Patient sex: F
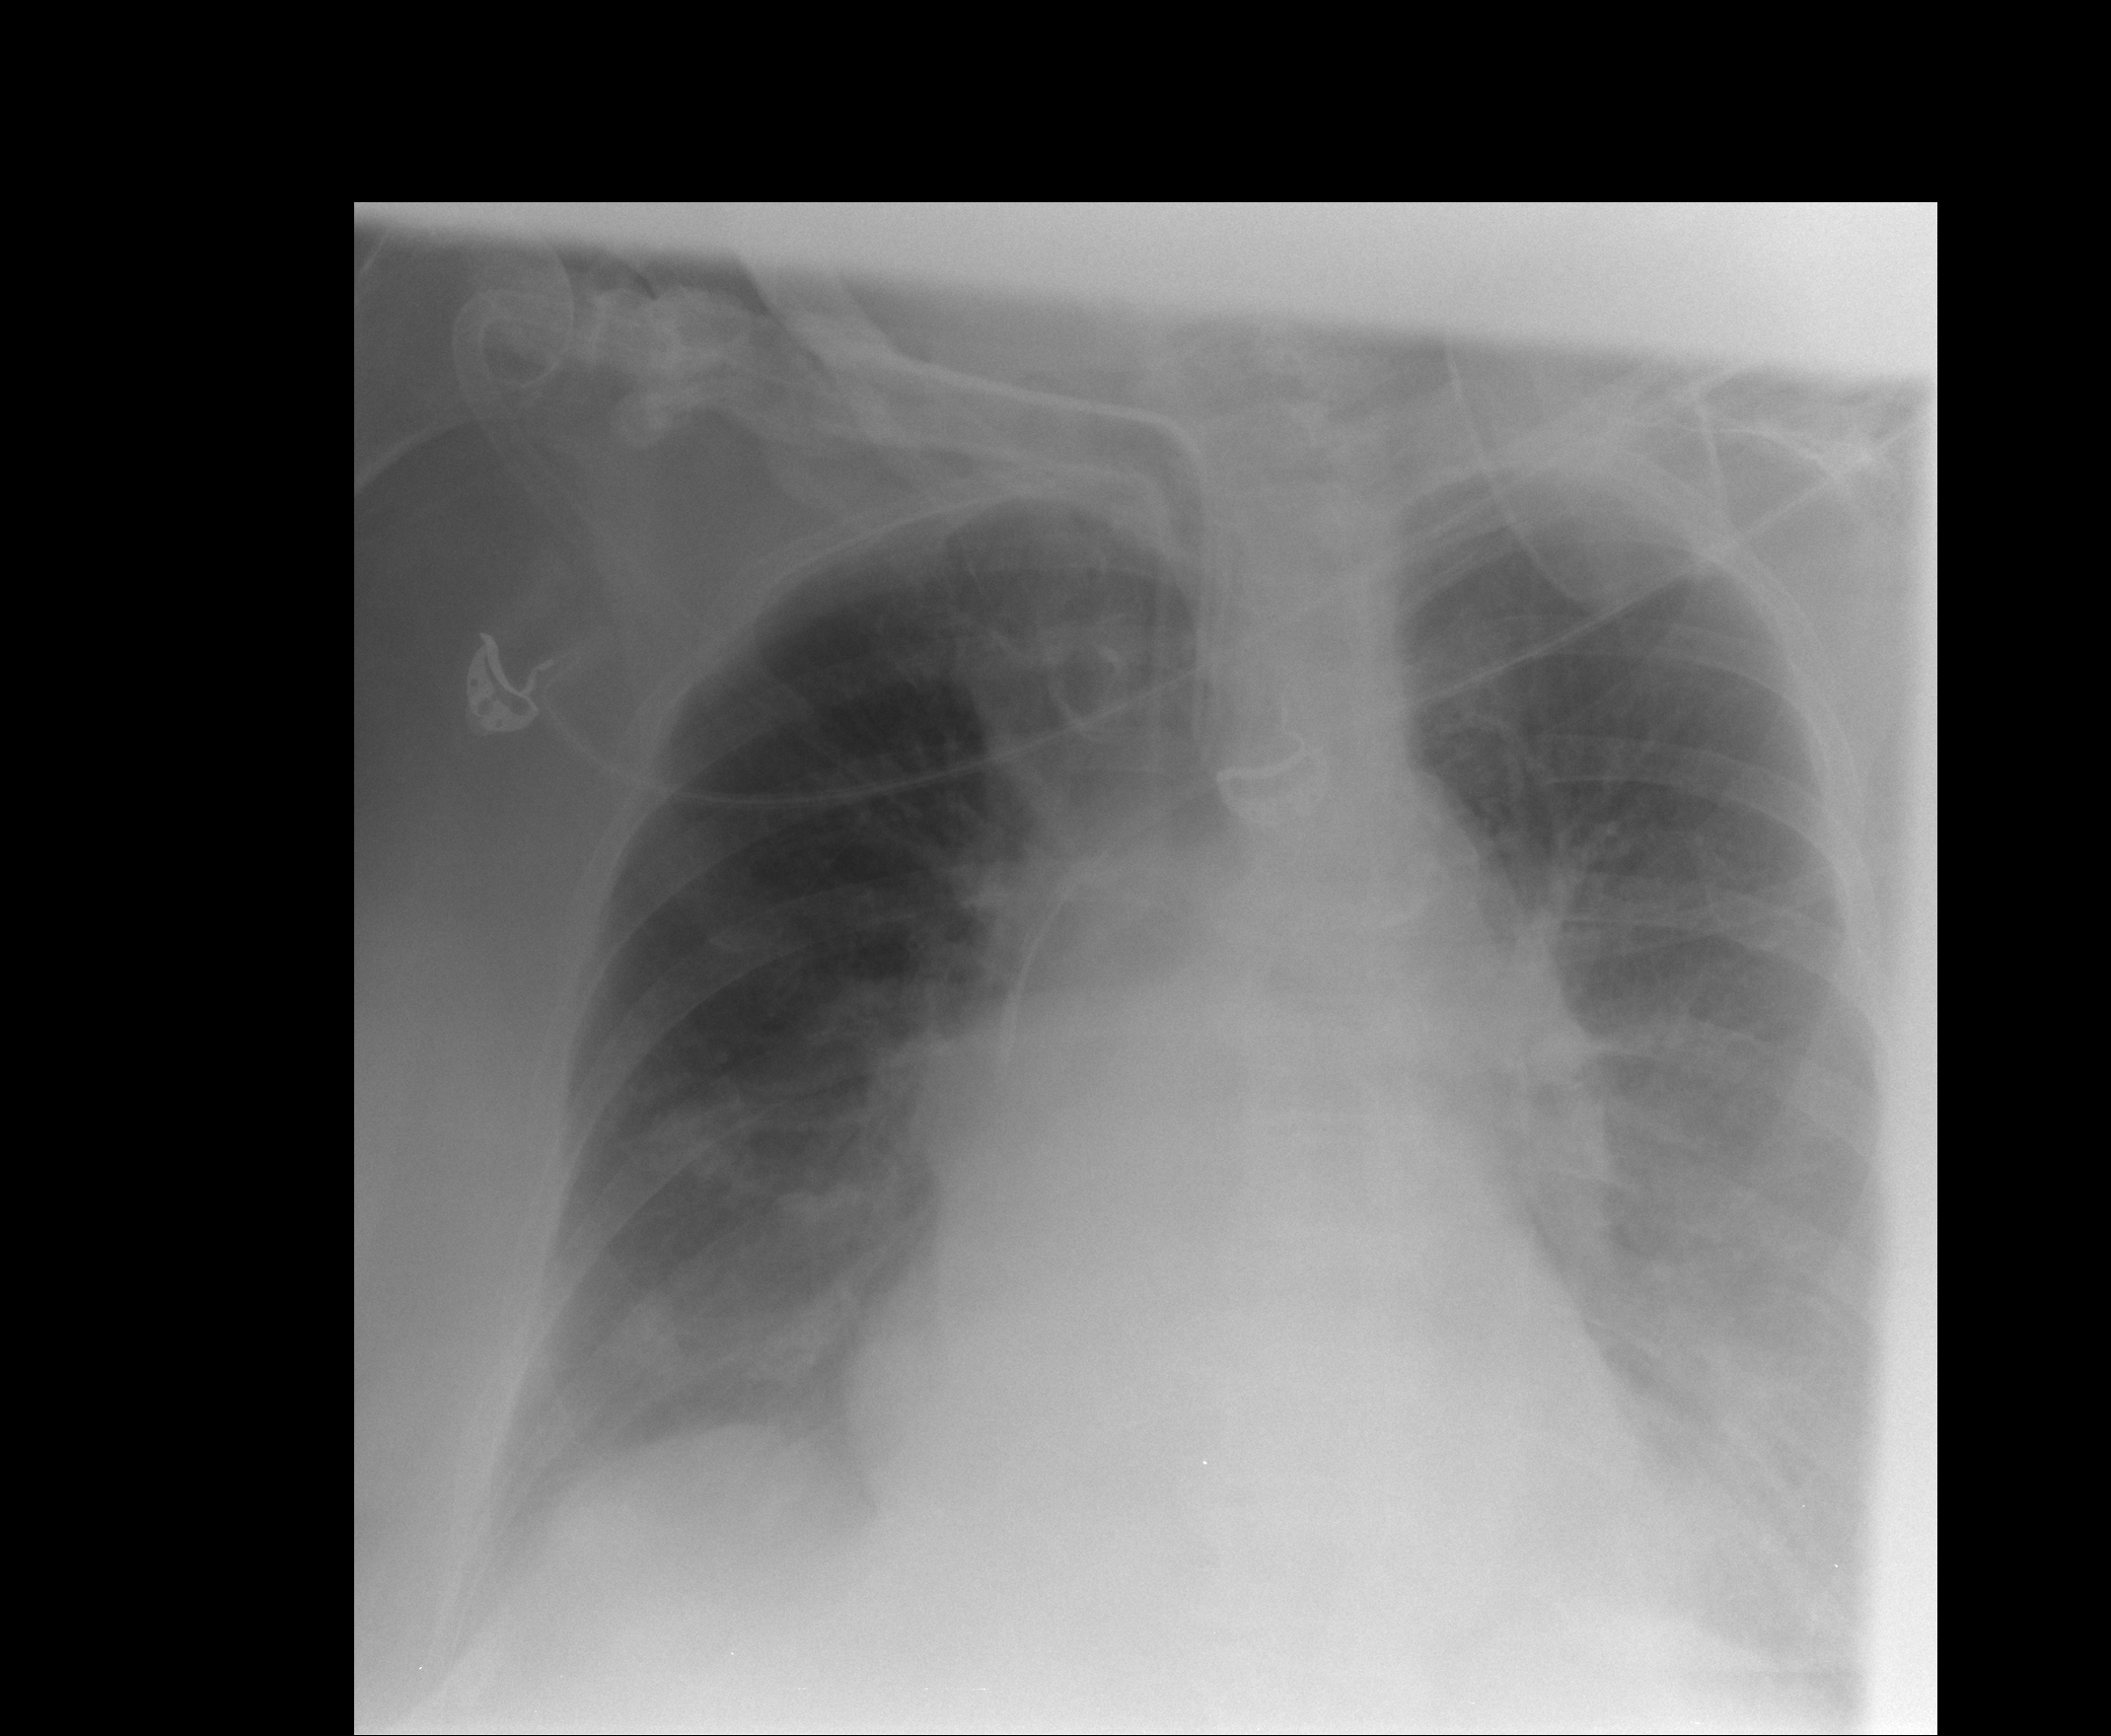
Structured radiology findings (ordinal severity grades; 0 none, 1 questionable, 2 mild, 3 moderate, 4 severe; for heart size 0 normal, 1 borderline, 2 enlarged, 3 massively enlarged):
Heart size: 2
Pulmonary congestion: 0
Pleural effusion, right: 0
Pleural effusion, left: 1
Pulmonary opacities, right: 2
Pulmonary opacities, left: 0
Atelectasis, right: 2
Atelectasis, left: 2